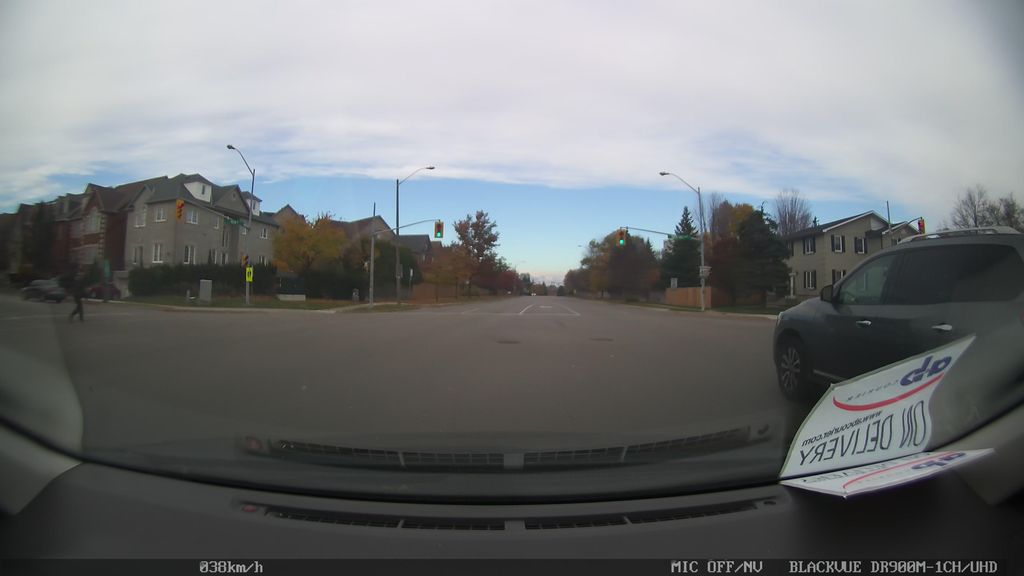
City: toronto